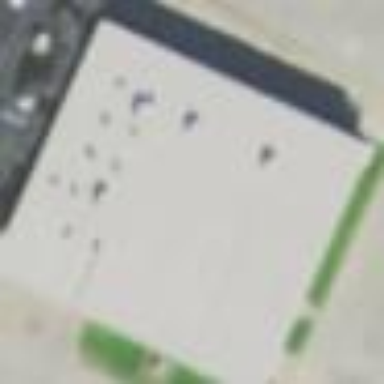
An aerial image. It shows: Commercial building.